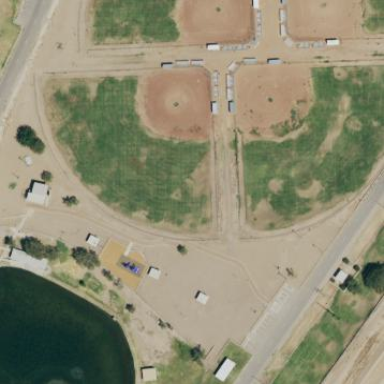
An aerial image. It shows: Baseball pitch for leisure land activities.